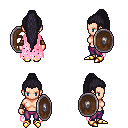
a pixel art fantasy rpg character, female body template, human, light skin, pink tattered cape, magenta pants, raven extra-long topknot hairstyle, leather bracers, gold boots, shield, four views (front, back, left, right), 2x2 character sprite sheet, small pixel art, hard edges, no anti-aliasing